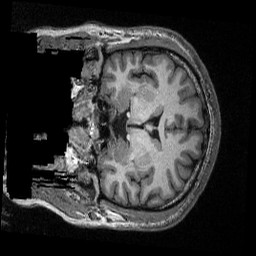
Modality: T1w
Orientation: coronal
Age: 29
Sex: male
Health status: ill
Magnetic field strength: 3 T
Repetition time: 2.53 s
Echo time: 0.00331 s